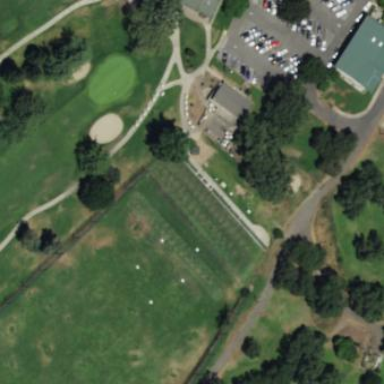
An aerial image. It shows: Golf tee on grassy land.